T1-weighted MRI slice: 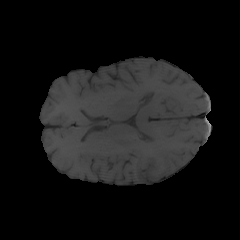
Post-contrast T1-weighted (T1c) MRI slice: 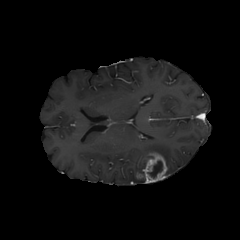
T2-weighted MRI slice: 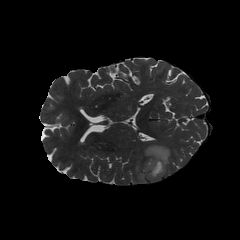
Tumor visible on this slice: yes